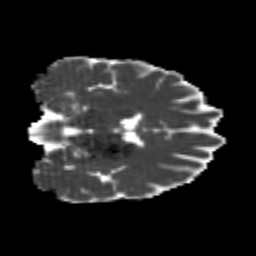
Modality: MD
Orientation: coronal
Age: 22
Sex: female
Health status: healthy
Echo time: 0.074 s